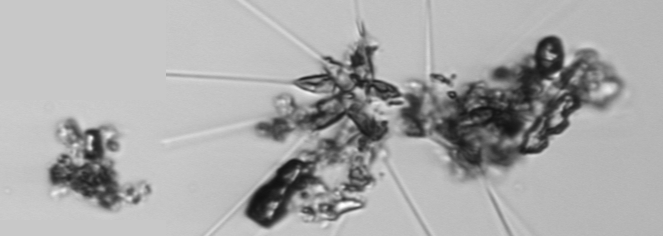
Label: Asterionellopsis_glacialis